Field crop: tomato
Growth stage: 1
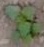
Species: solanum